Question: I wrote this code:
'''
num_of_points = 10000
Xvec = np.random.uniform(0, 1, num_of_points)
X1 = np.sum(Xvec < 0.3)
X2 = np.sum(np.logical_and(Xvec >= 0.3, Xvec < 5/6))
X3 = np.sum(Xvec >= 5/6)
X = np.hstack([np.zeros(X1), np.ones(X2), np.ones(X3)*2])
plt.hist(X, bins, density=True)
plt.plot([0, 1, 2], [0.3, 0.5, 1/6], 'ro')
plt.grid()
plt.show()
'''
and got this results:

Why is the result normalized when setting 'density=True'?
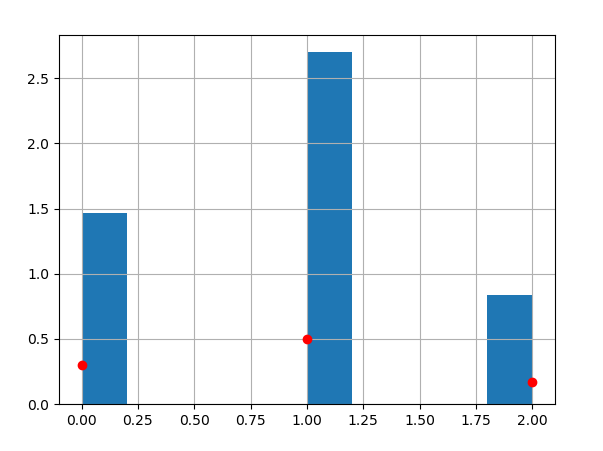
Answer: It is unclear what the variable 'bins' in the question contains.
With only 3 values on the x-axis, logical bin bounds would be -0.5, 0.5, 1.5 and 2.5. In that case the histogram would be nicely normalized such that heights will sum to one ('0.3 + 8/15 + 1/6 = 1').
'''
import matplotlib.pyplot as plt
import numpy as np
num_of_points = 10000
Xvec = np.random.uniform(0, 1, num_of_points)
X1 = np.sum(Xvec < 0.3)
X2 = np.sum(np.logical_and(Xvec >= 0.3, Xvec < 5/6))
X3 = np.sum(Xvec >= 5/6)
X = np.hstack([np.zeros(X1), np.ones(X2), np.ones(X3)*2])
bins=[-0.5,0.5,1.5,2.5]
plt.hist(X, bins, density=True)
plt.plot([0, 1, 2], [0.3, 0.5, 1/6], 'ro')
plt.grid()
plt.show()
'''
<URL>
Note that a normalized histogram doesn't mean the bars have to sum to one. Normalization means the total area of all bars together needs to be one. The area of a bar is its width times its height. For example, in case there are 10 evenly spaced bins, and the x-es go from '0' to '2', all the bins would be '0.2' wide. This automatic spacing doesn't go very logical together with x-es that are limited to integers, but does work as intended. The bin bounds and the values are returned by 'plt.hist' and can be inspected:
'''
values, binbounds, patches = plt.hist(X, 10, density=True)
print(values) # [1.486 0. 0. 0. 0. 2.662 0. 0. 0. 0.852]
print(binbounds) # [0. 0.2 0.4 0.6 0.8 1. 1.2 1.4 1.6 1.8 2. ]
'''
The sum of the values is '1.486 + 2.662 + 0.852 = 5.0'. Multiplying with the width of each bin ('0.2') gets the desired area of '1.0'.
The bin values sum to '1.0' when all the bin widths would be '1'.